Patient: sex M, age 32
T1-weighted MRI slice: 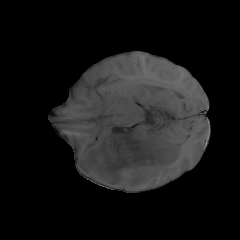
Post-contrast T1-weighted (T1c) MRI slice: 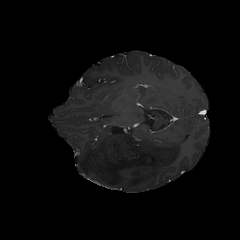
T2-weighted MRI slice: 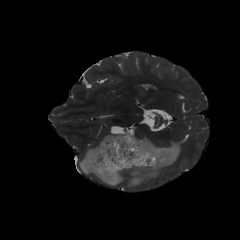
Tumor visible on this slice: yes
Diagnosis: Astrocytoma, IDH-mutant
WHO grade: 2